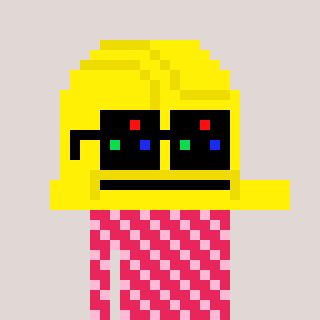
a pixel art character with square black sunglasses, a construction helmet-shaped head and a redpinkish-colored body on a warm background